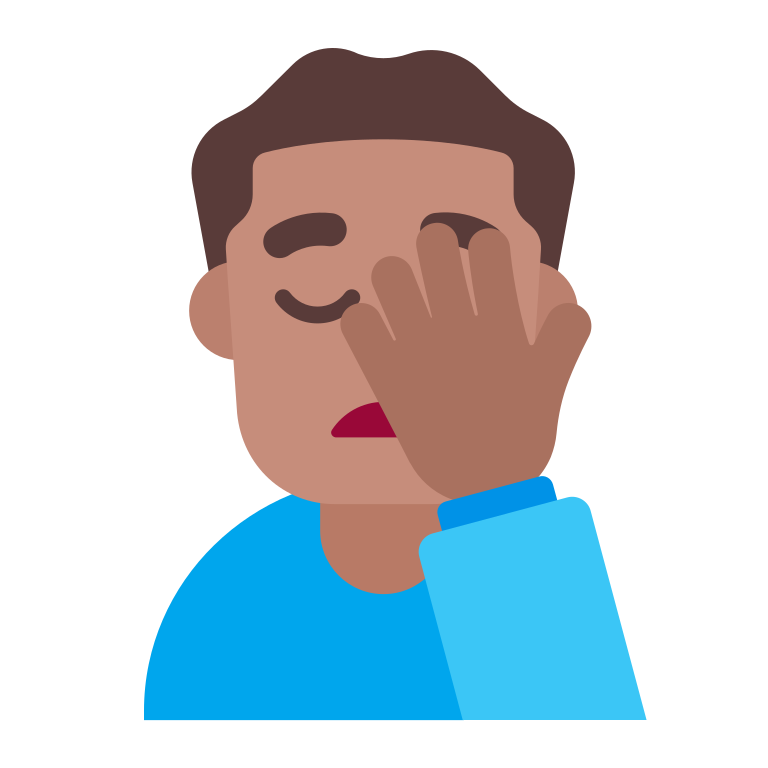
man facepalming flat